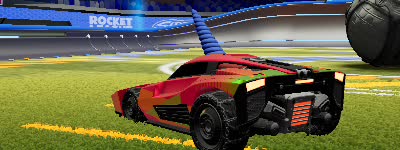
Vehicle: breakout